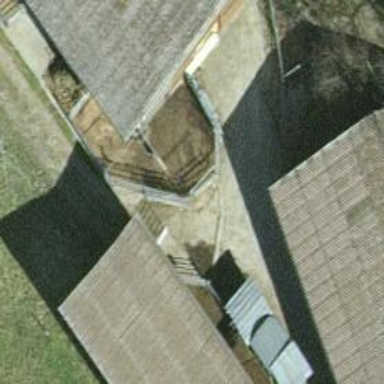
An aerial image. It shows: Fence.